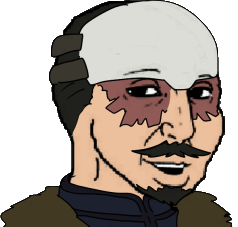
Label: 5_Groomer